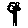
Label: flower